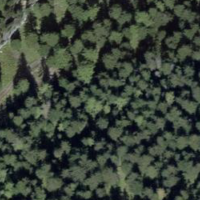
EUNIS habitat code: 43
Species observed at this site:
Platanthera bifolia